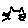
Label: cat